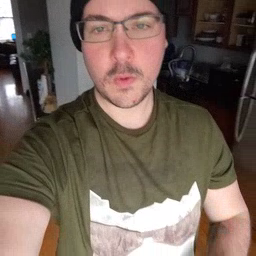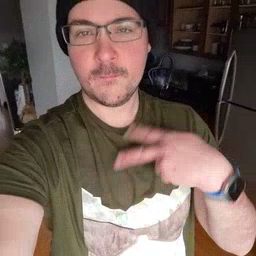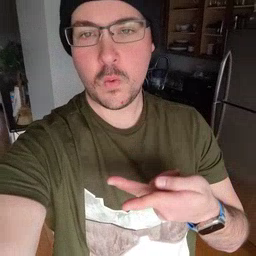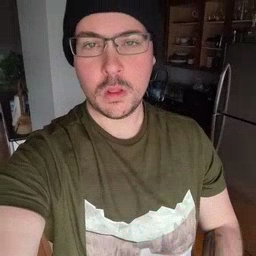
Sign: fall